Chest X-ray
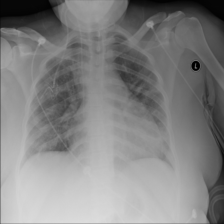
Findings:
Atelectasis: negative
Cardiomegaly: negative
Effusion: negative
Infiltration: negative
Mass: negative
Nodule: negative
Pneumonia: negative
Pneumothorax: negative
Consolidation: negative
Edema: negative
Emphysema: negative
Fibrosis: negative
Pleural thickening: negative
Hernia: negative